Interaction volume radius: 5 \u00c5
Interaction volume height: 15 \u00c5
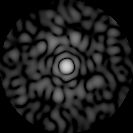
Disorder parameter: 0.8452